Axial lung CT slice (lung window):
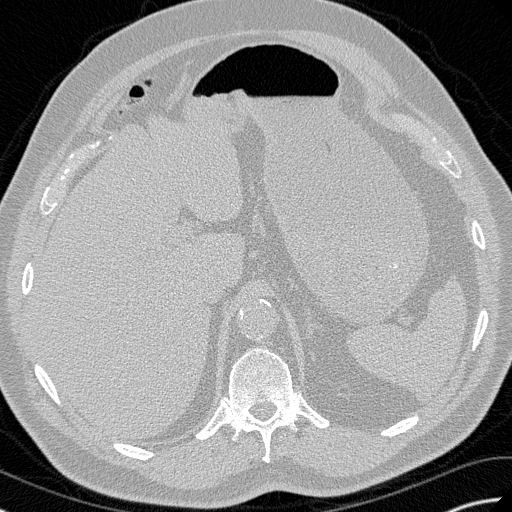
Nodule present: no